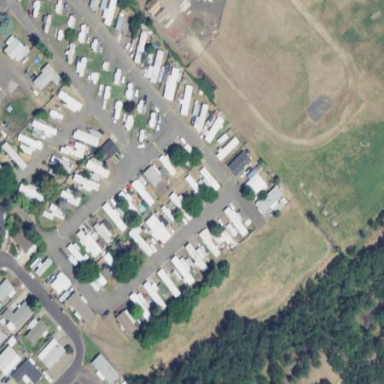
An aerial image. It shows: Residential area known as trailer park.